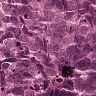
Metastatic tissue present: yes